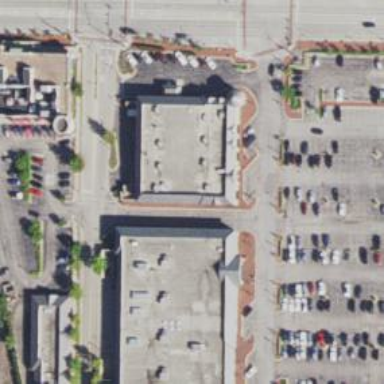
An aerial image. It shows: Pharmacy providing healthcare services.